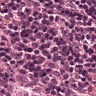
Metastatic tissue present: no